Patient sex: M
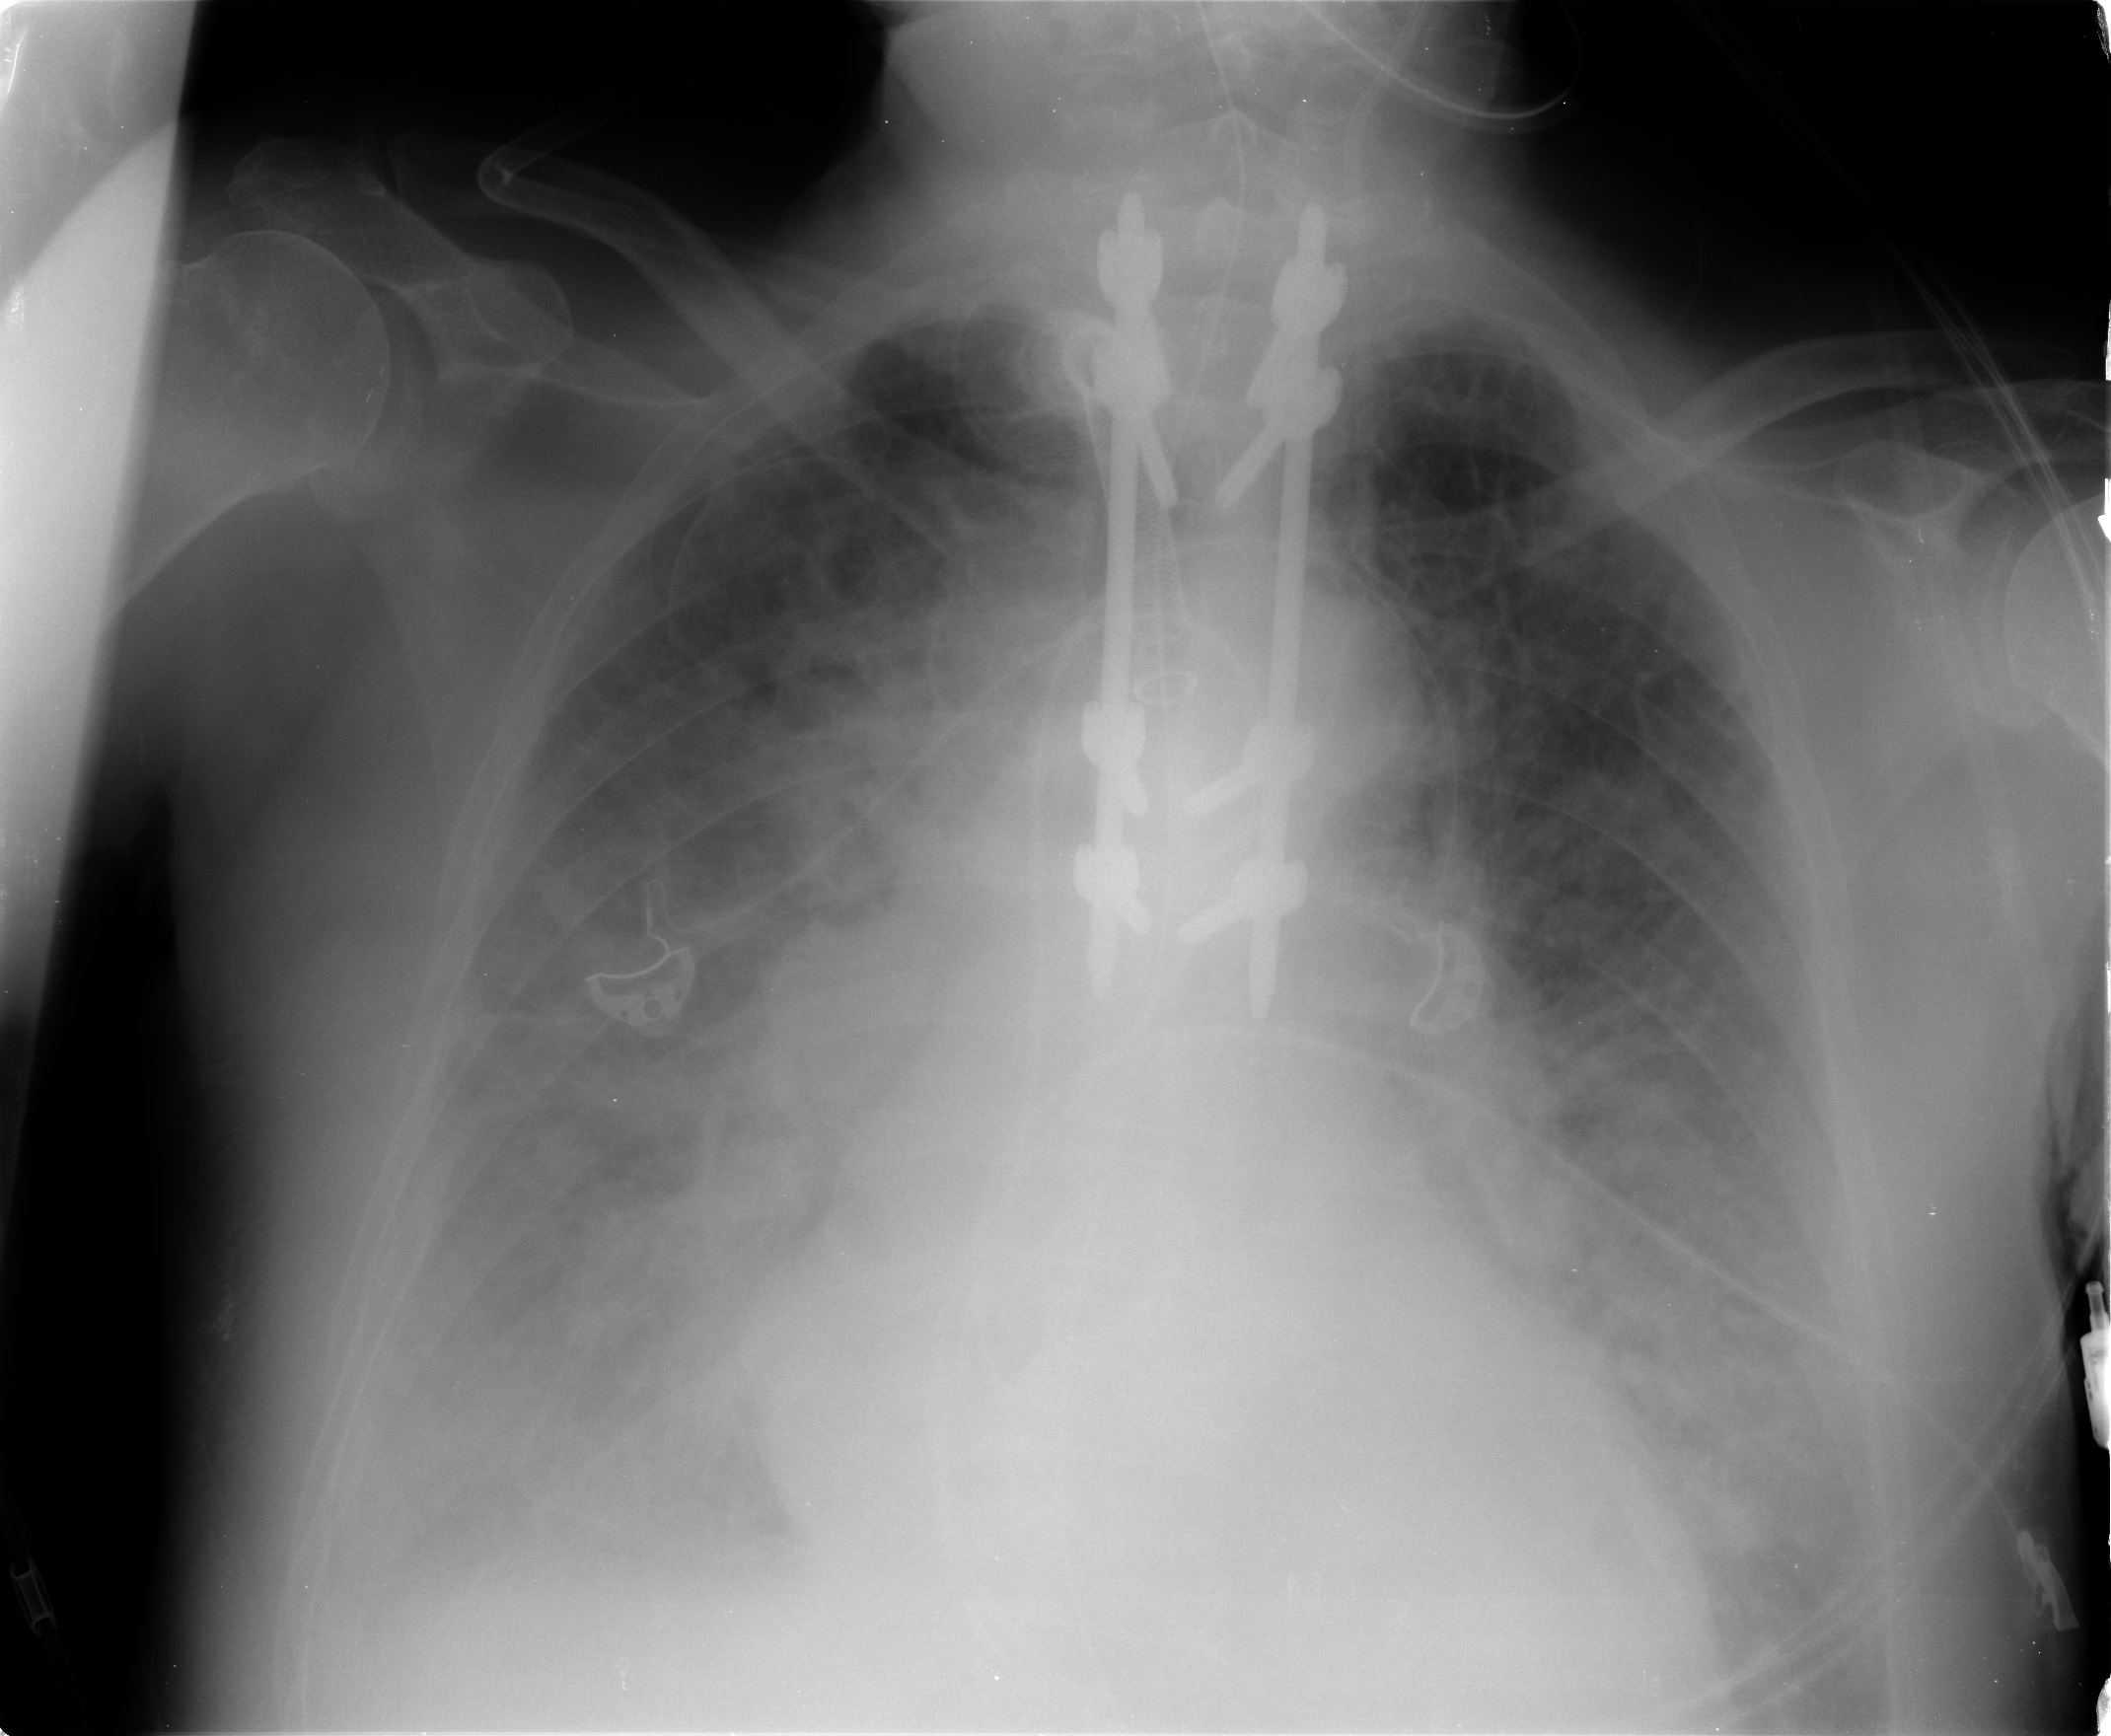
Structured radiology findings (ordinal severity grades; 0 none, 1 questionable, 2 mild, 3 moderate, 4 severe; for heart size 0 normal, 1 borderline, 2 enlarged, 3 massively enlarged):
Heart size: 2
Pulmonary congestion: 3
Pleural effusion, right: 2
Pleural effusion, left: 2
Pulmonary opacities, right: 3
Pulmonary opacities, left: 3
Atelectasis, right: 2
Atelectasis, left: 2